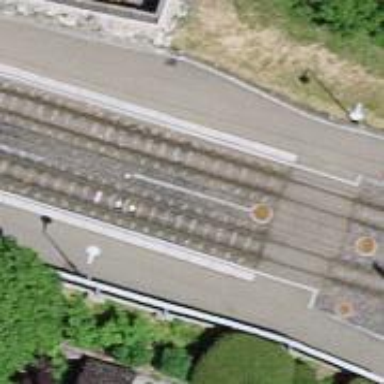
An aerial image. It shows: Tram railway with one track and electrified contact line.